Question: In my windows phone7 application I have to Use a control something similar to a dropdown list control. So I came across the ListPicker that come up with the WP7 toolkit assembly.
The problem I've got is, it overlaps with the other elements in the page. Following is a screenshot of the interface.

When I click the ListPicker, it expands the list and allow me to select one item out of that. But when I select an item it clicks the button which appears just below to that. I can do 'ExpansionMode="FullScreenOnly"' but it will go for full screen mode and since the list picker has only 3 items its not the way I want.
Does anyone know any way that I can let the ListPicker expand and select one out of it without occurring the button click which resides below it.
I have installed 'WP7 Tool kit for Silverlight' and added the dll in to the project as a reference 'Microsoft.Phone.Controls.Toolkit'
XAML--->
'''
xmlns:toolkit="clr-namespace:Microsoft.Phone.Controls;assembly=Microsoft.Phone.Controls.Toolkit"
<toolkit:ListPicker Name="listPicker1"/>
'''
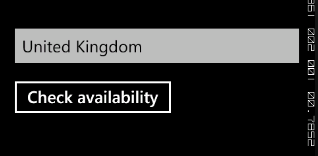
Answer: I suspect you are using a Canvas to layout your controls. If you use a Grid, then the ListPicker will work nicely (automatically shift the controls below it while the list is expanded) with any other controls that you place underneath :-
'''
<Grid x:Name="ContentPanel"
Grid.Row="1"
Margin="12,0,12,0">
<Grid.RowDefinitions>
<RowDefinition Height="Auto" />
<RowDefinition Height="Auto" />
</Grid.RowDefinitions>
<toolkit:ListPicker x:Name="MyListPicker"
Grid.Row="0">
<toolkit:ListPicker.Items>
<toolkit:ListPickerItem Content="item1" />
<toolkit:ListPickerItem Content="item2" />
<toolkit:ListPickerItem Content="item3" />
</toolkit:ListPicker.Items>
</toolkit:ListPicker>
<Button x:Name="MyButton"
Content="Check availability"
Click="MyButton_Click" Grid.Row="1"/>
</Grid>
'''